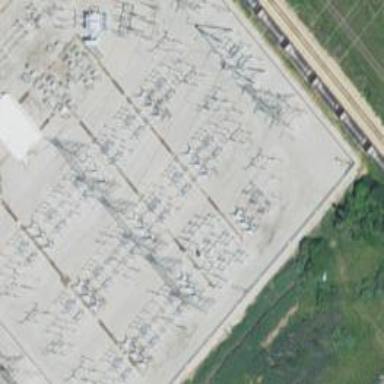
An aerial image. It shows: Switch used for power control.